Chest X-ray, PA view. Patient: 52 years old, sex F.
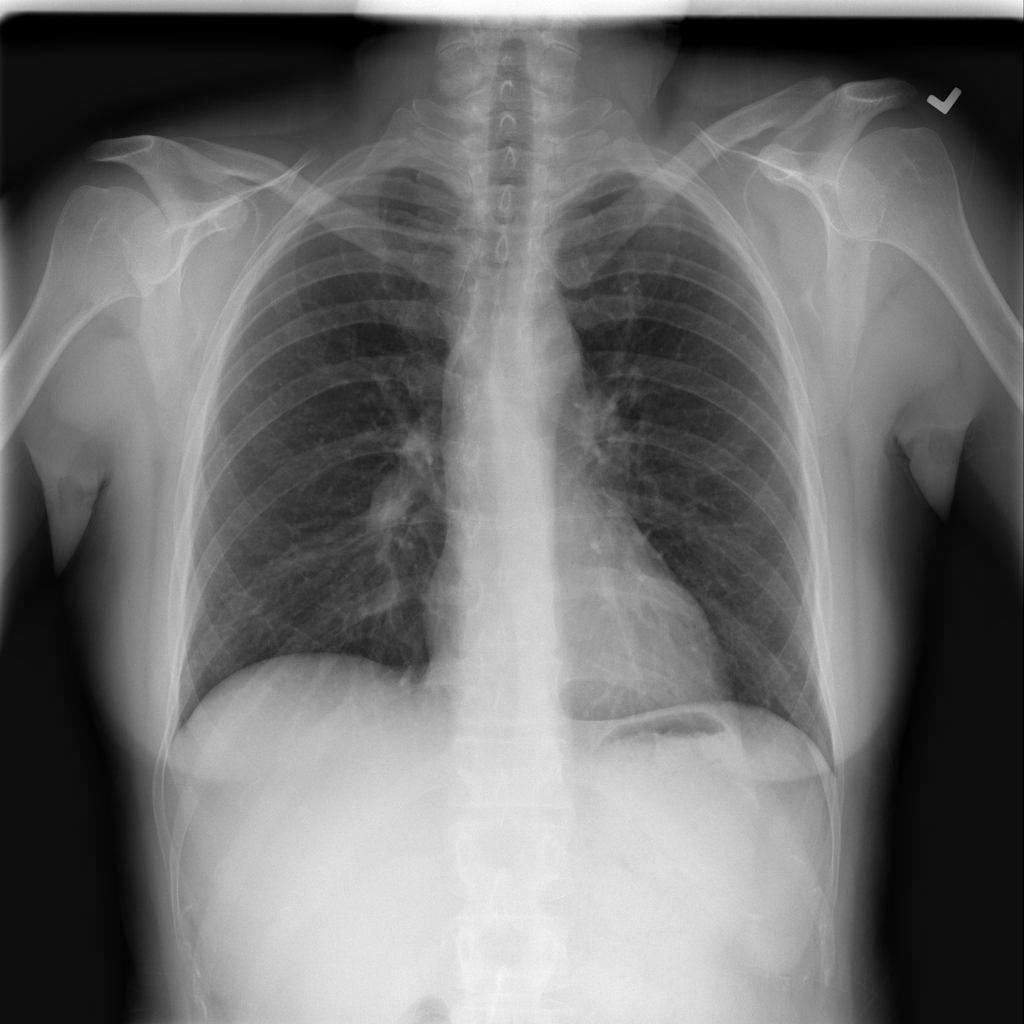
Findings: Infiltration